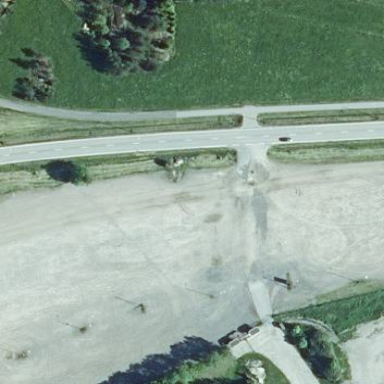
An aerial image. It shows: Parking area with unpaved surface.